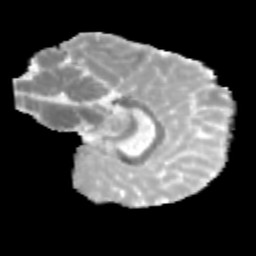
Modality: MD
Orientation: sagittal
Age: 10
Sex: male
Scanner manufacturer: siemens
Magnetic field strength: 3 T
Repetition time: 3.8 s
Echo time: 0.07 s